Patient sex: M
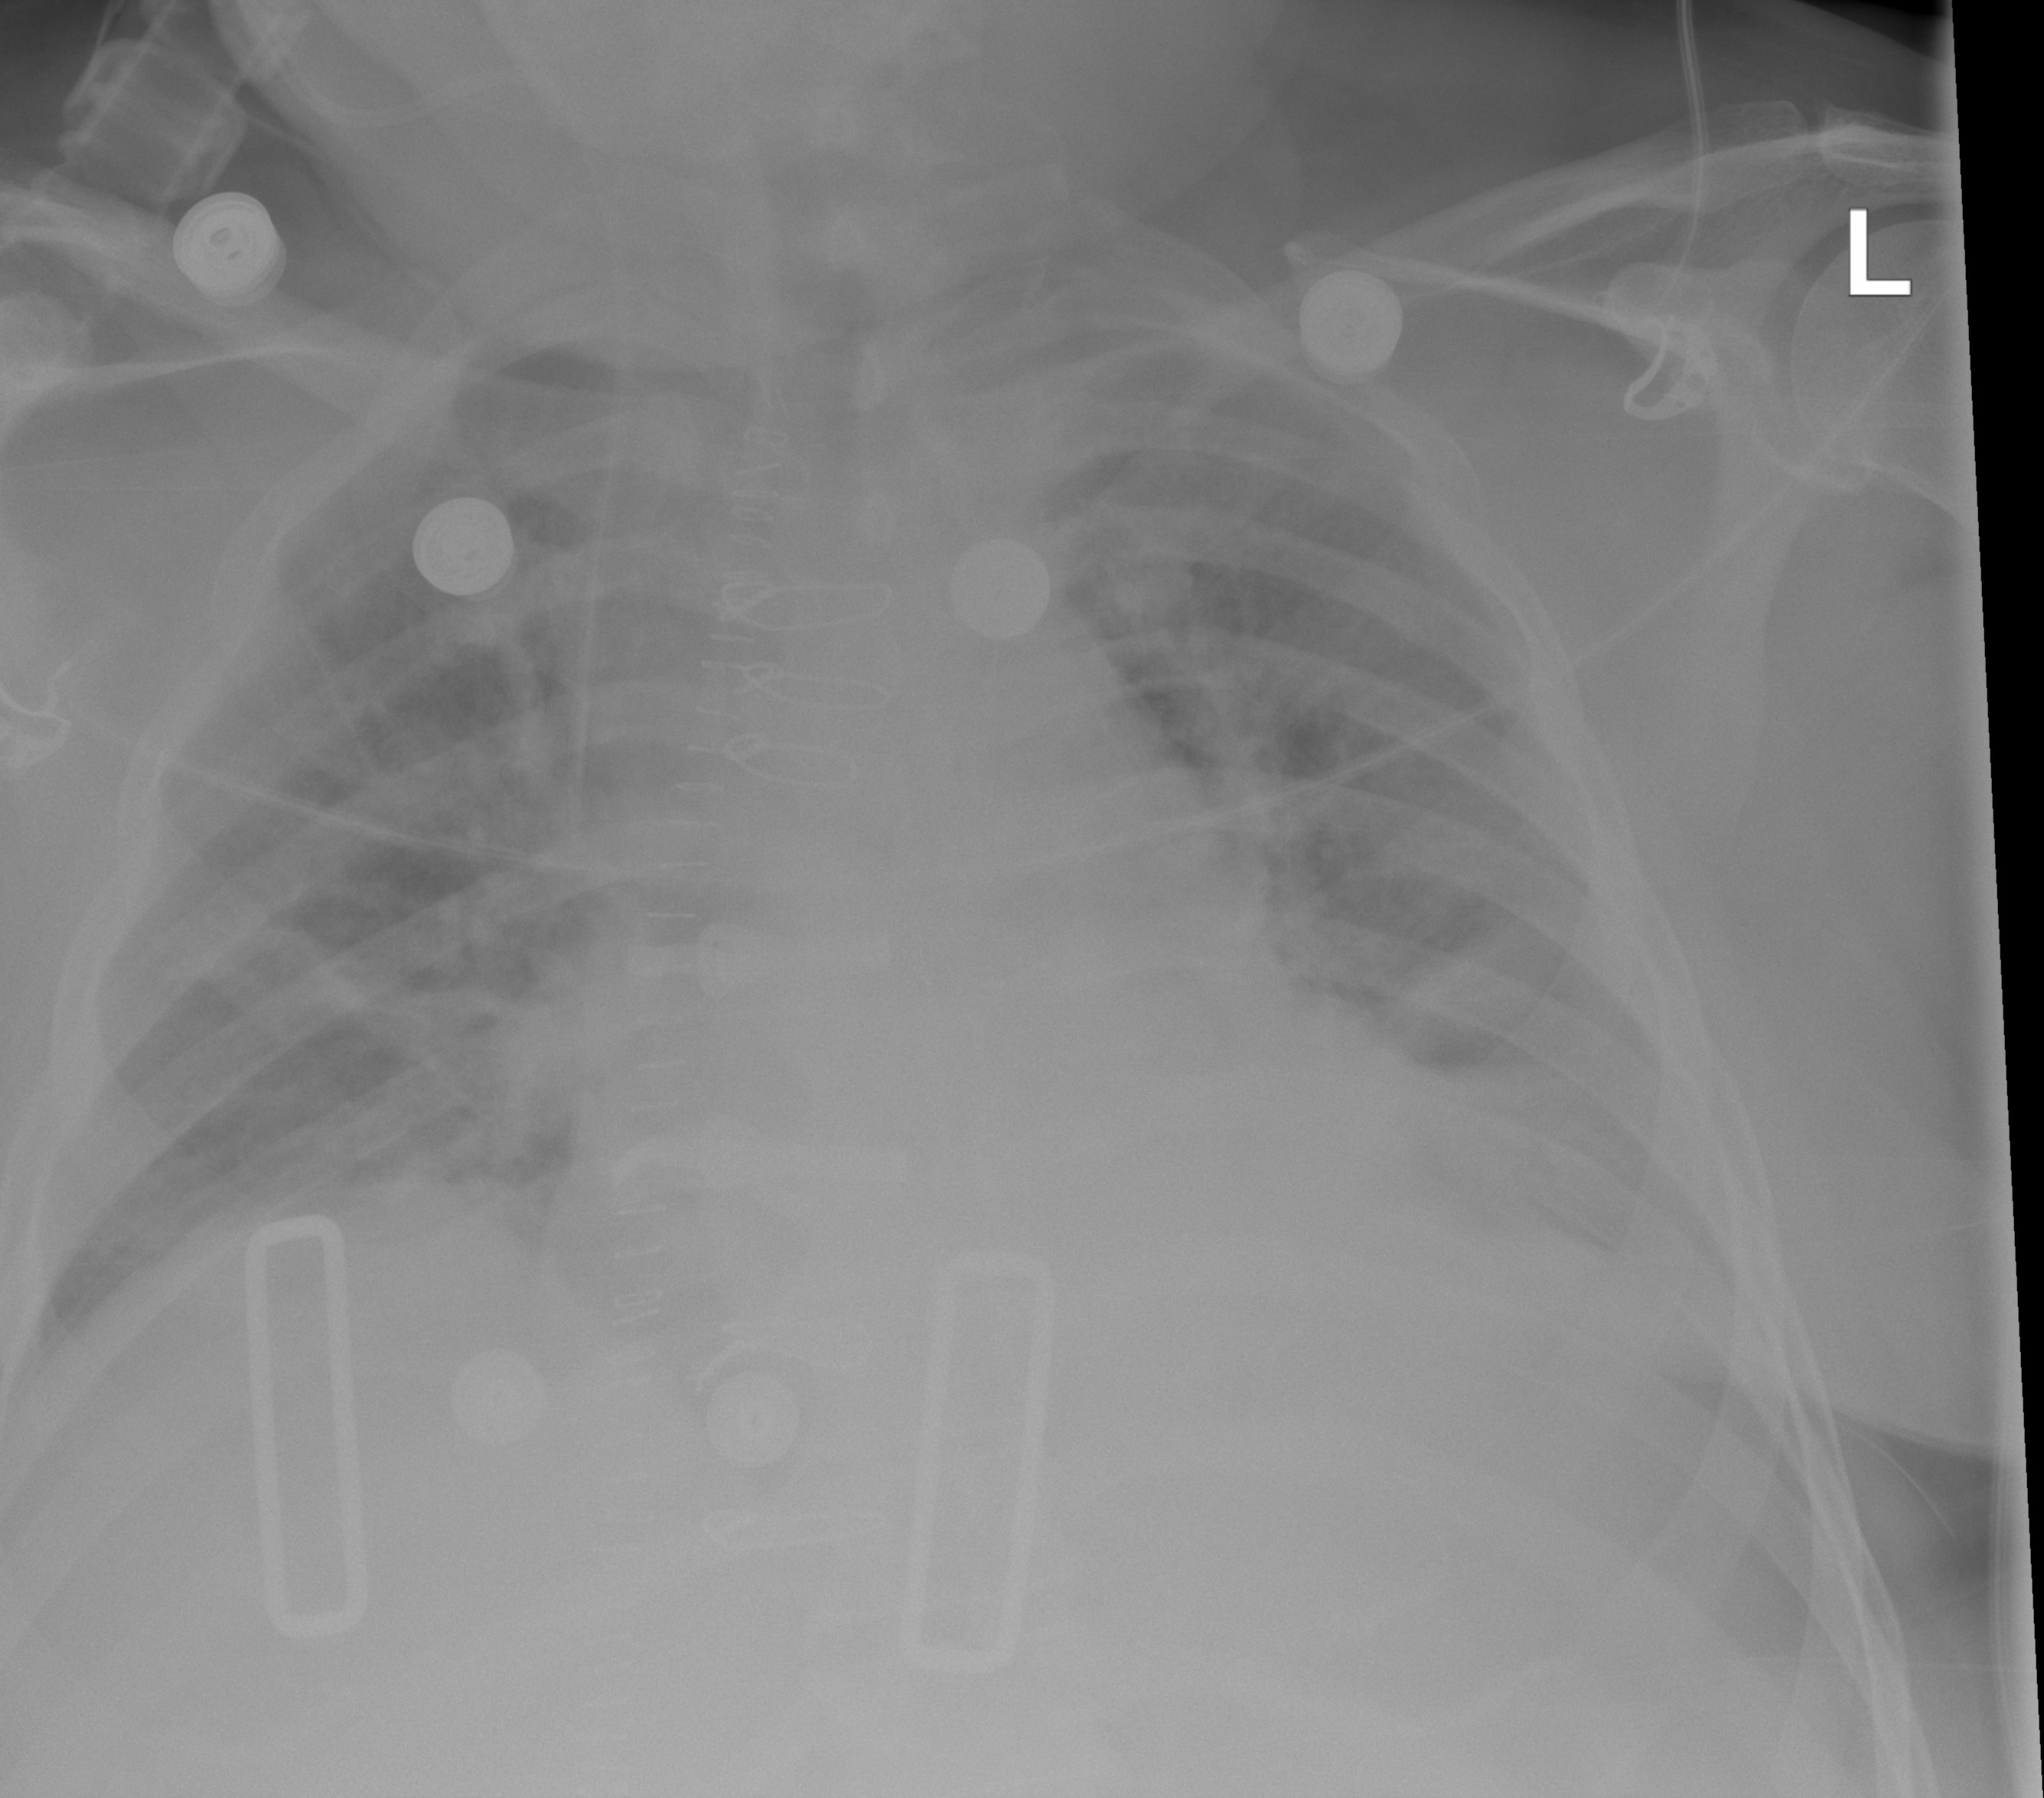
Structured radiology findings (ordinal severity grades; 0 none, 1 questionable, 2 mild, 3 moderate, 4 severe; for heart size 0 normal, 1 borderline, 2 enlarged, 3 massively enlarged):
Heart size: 0
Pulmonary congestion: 2
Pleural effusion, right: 0
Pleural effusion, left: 2
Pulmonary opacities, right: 0
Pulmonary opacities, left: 0
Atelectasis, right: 2
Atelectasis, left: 2